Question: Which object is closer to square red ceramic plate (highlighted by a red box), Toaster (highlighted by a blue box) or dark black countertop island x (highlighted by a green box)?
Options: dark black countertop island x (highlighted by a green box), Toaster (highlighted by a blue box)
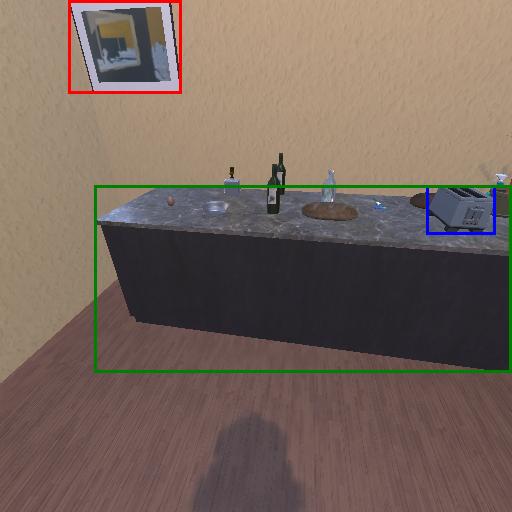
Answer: dark black countertop island x (highlighted by a green box)